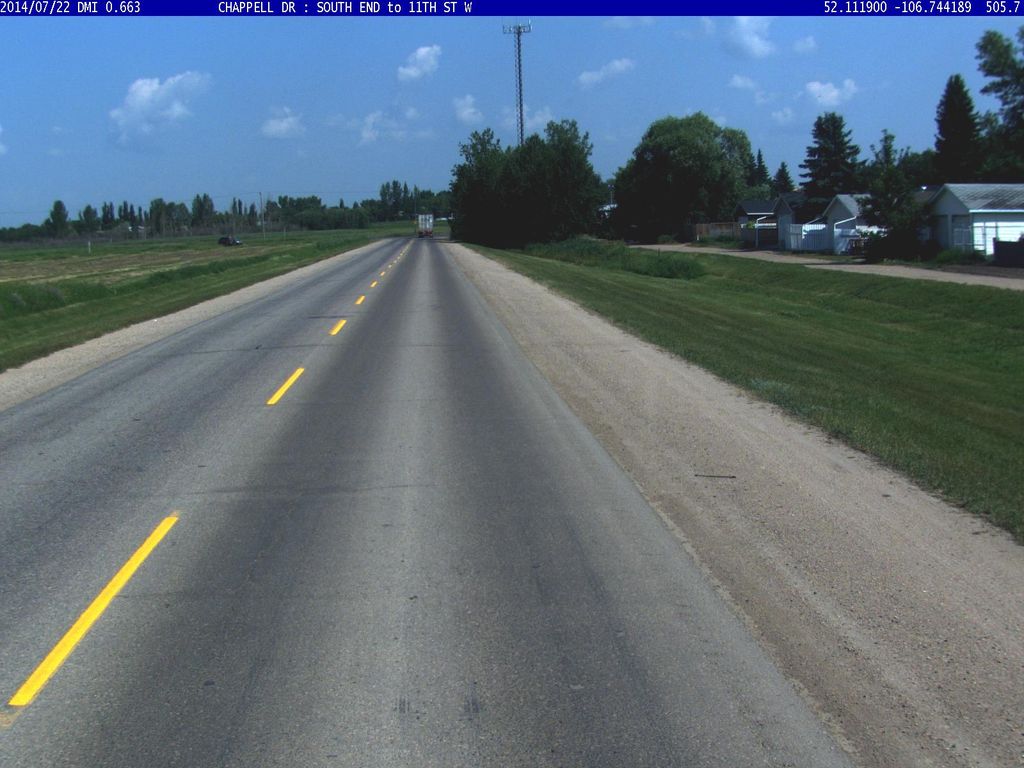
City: saskatoon